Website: walmart
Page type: billing-address
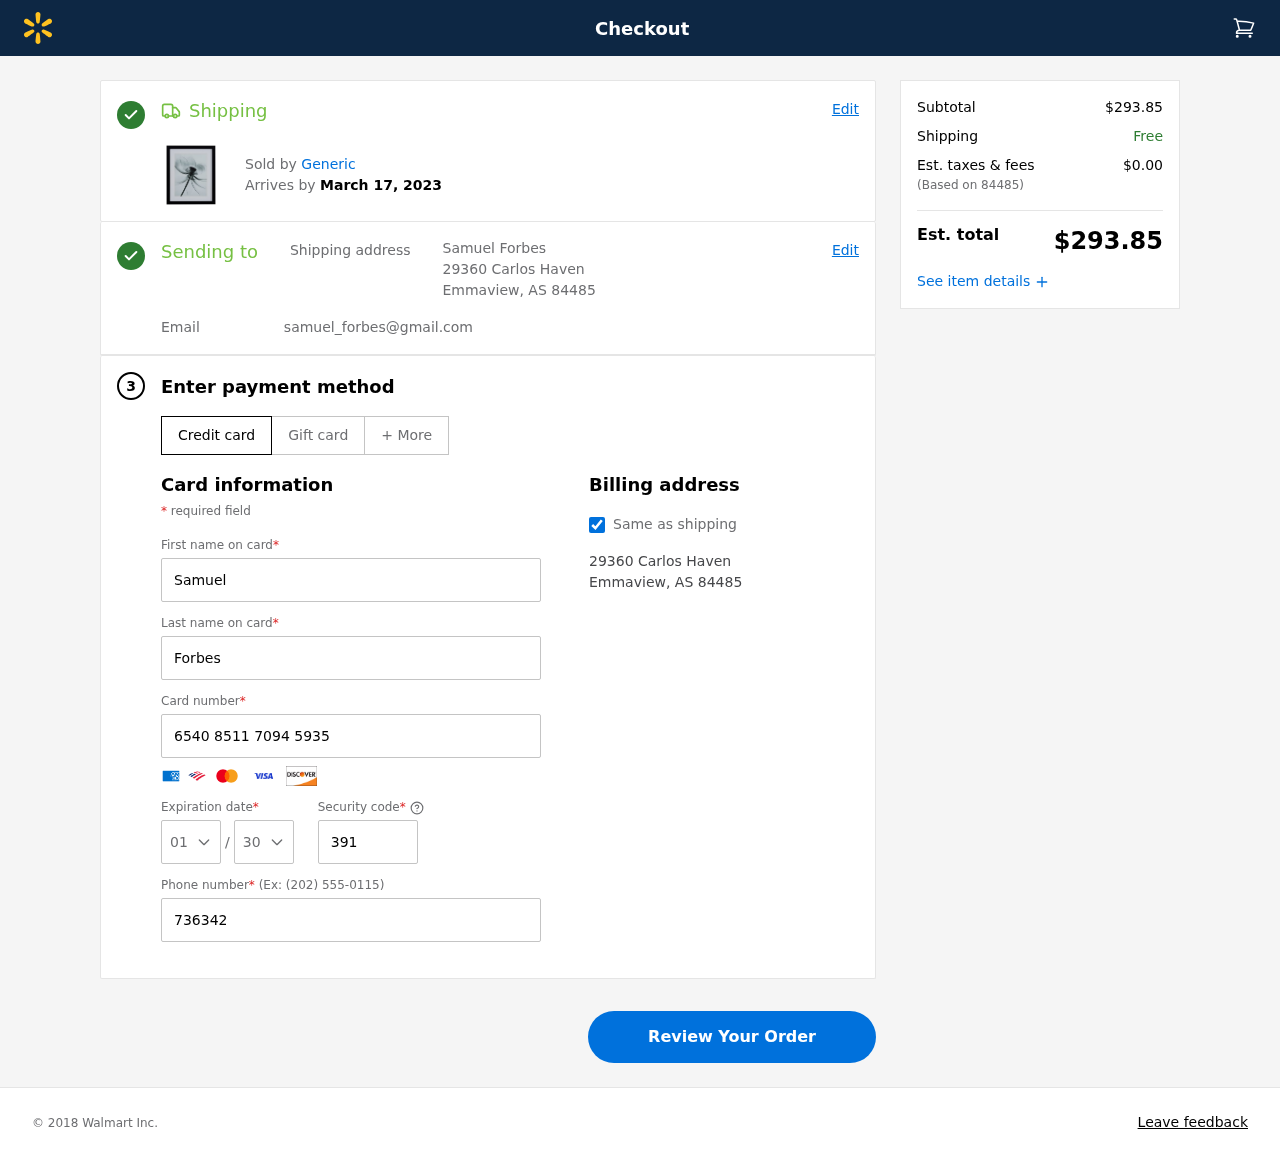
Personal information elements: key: PII_CARD_CVV
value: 391
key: PII_CARD_EXPIRY_MONTH
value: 01
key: PII_CARD_EXPIRY_YEAR
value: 30
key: PII_CARD_NUMBER
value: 6540 8511 7094 5935
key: PII_CITY_STATE_ZIP
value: Emmaview, AS 84485
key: PII_EMAIL
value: samuel_forbes@gmail.com
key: PII_FIRSTNAME
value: Samuel
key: PII_FULLNAME
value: Samuel Forbes
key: PII_LASTNAME
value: Forbes
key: PII_PHONE
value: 7363426604
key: PII_POSTCODE
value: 84485
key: PII_STREET
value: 29360 Carlos Haven
Product elements: key: PRODUCT1_BRAND
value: Generic
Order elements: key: ORDER_DELIVERY_DATE
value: March 17, 2023
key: ORDER_SUBTOTAL
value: $293.85
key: ORDER_TAX
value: $0.00
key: ORDER_TOTAL
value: $293.85